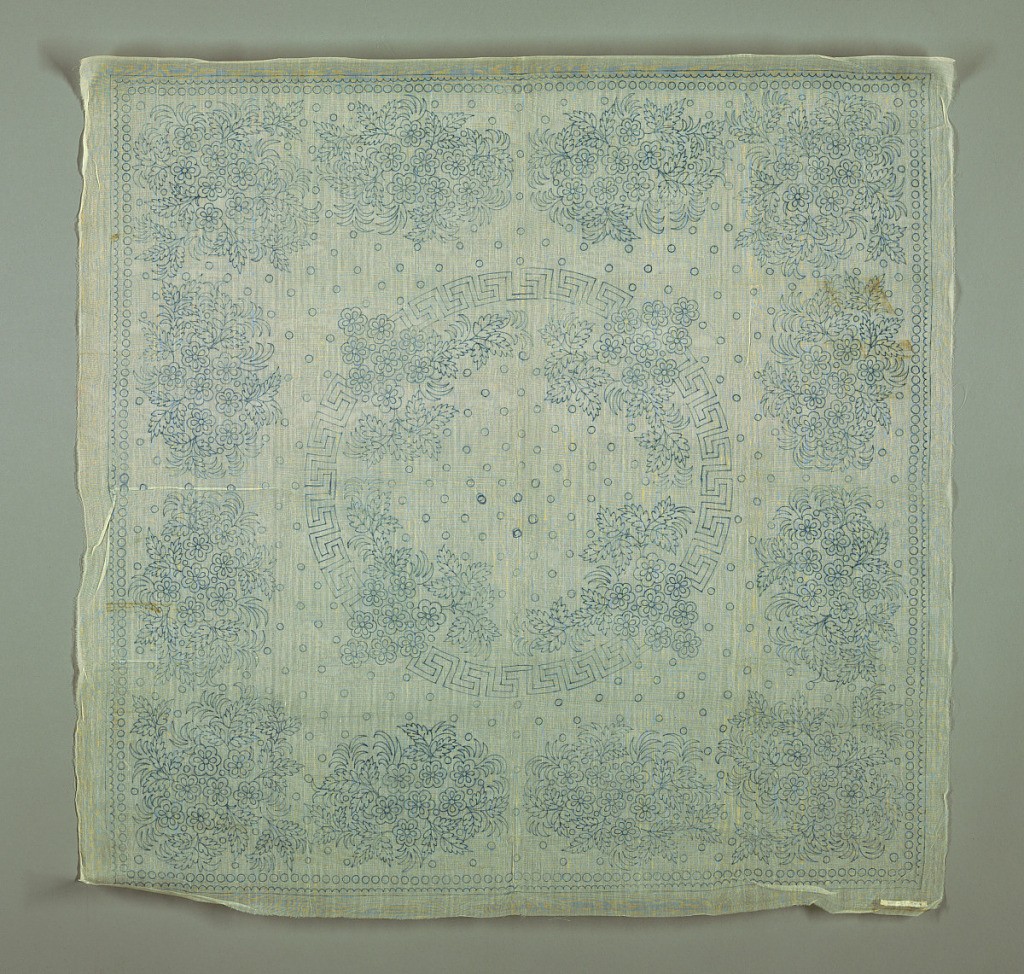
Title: Embroidery patterns
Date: mid- 19th century
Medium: linen Technique: stamped
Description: Five squares each with a design stamped on it and each, except for component a, with net attached, ready to be worked in embroidery and cutwork stitches. Component "a" has roundels of flowers and leaves forming a border and central ornament. Component "b" has small flowers and leaves in a border and center ornament. Component "c" has a border of a large floral design and plain center. Components "d" and "e" have flowers and curving bands as border and center ornament.